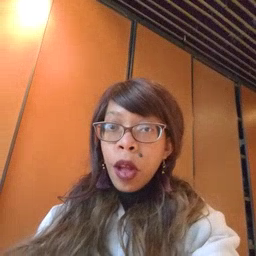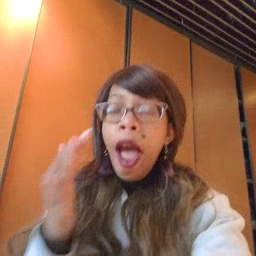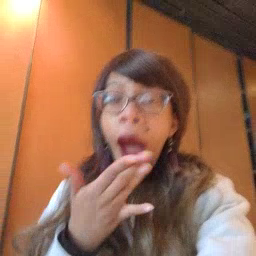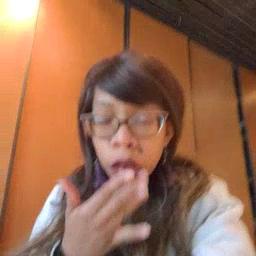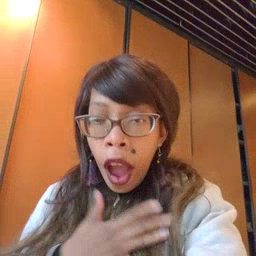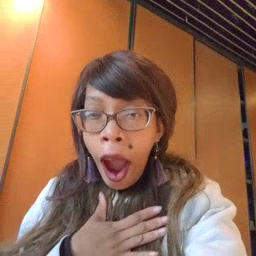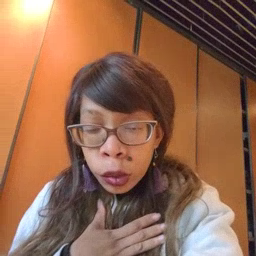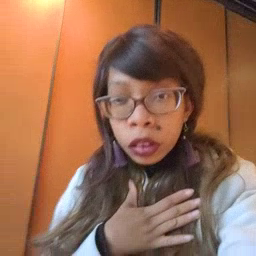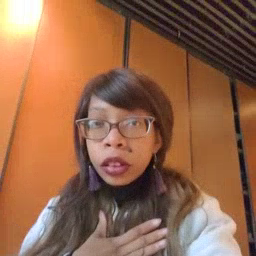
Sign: owie